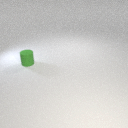
small green rubber cylinder